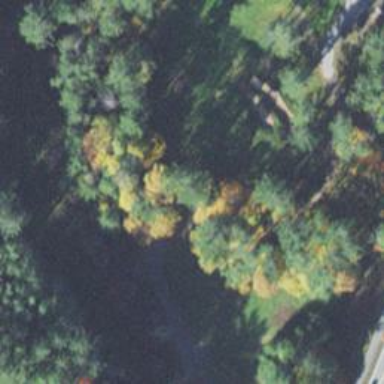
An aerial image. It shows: Service road designated as golf cart path.